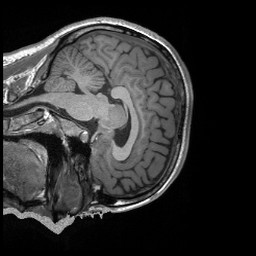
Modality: T1w
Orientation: sagittal
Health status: ill
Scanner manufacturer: siemens
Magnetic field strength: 3 T
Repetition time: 2.3 s
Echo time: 0.00243 s